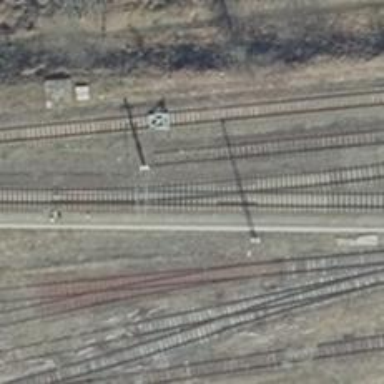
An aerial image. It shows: Railway yard used for servicing trains.